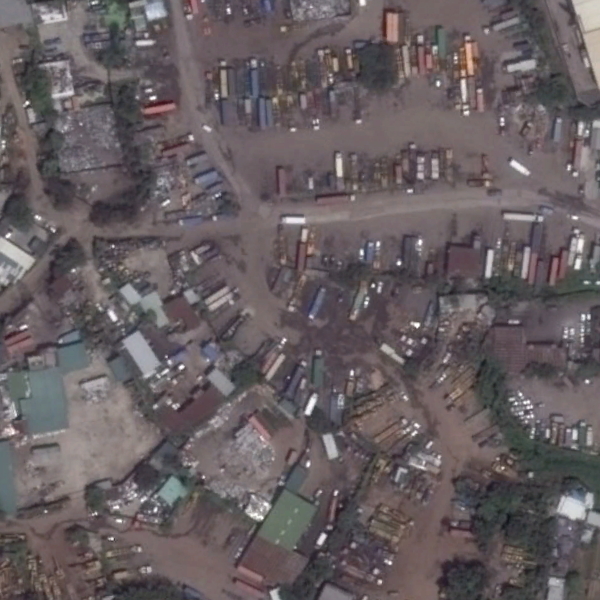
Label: Industrial